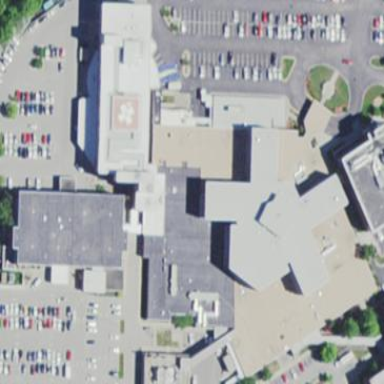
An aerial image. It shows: Hospital building.